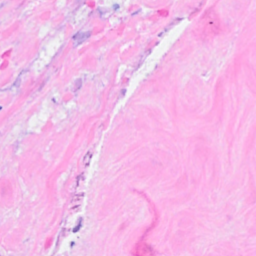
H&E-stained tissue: Breast